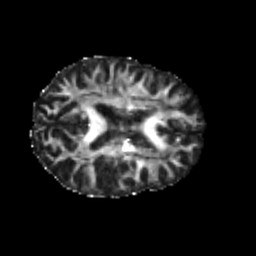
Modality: FA
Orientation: axial
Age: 24
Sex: male
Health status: healthy
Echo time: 0.074 s